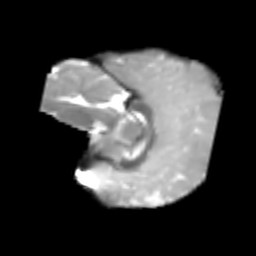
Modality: T2w
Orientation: sagittal
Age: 6
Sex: male
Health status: healthy